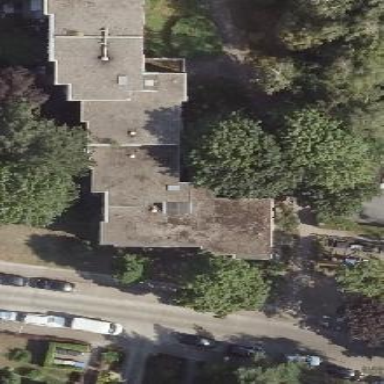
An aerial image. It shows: Flat-roofed apartment building.